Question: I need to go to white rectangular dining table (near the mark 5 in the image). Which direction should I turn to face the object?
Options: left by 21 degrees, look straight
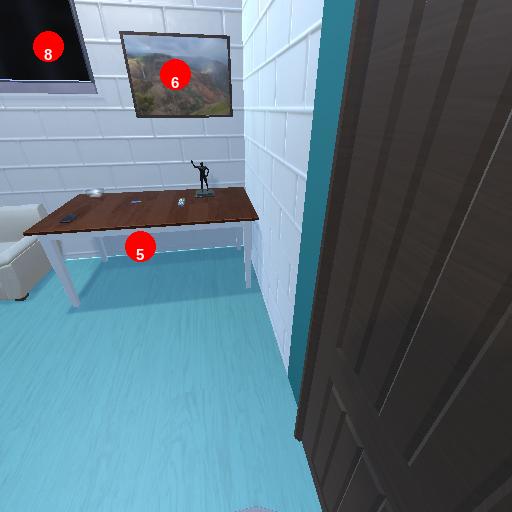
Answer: left by 21 degrees